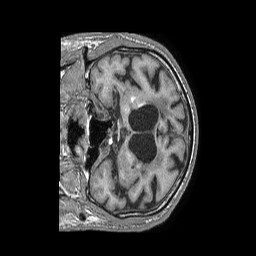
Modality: T1w
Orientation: coronal
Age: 67
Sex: male
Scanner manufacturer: philips
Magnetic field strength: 1.5 T
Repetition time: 0.007884 s
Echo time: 0.003657 s